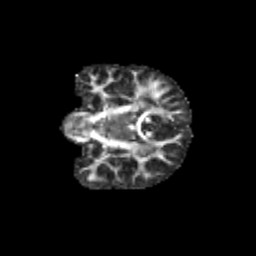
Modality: FA
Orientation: coronal
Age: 12
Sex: male
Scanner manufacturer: siemens
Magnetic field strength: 3 T
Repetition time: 3.8 s
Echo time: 0.07 s